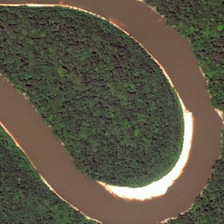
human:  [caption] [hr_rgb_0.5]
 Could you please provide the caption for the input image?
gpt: this brown river curves through the green forest with a light beach on its bank .

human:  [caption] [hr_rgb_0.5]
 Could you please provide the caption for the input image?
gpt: the u shaped river is surround by dense trees .

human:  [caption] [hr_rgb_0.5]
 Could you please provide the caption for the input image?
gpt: the u shaped river is surround by dense trees .

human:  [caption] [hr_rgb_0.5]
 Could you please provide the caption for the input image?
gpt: in the forest is a river with a sharp turning with white spray at the bend .

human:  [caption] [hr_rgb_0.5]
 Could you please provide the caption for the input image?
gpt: many green trees are in two sides of a curved brown river .